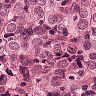
Metastatic tissue present: yes